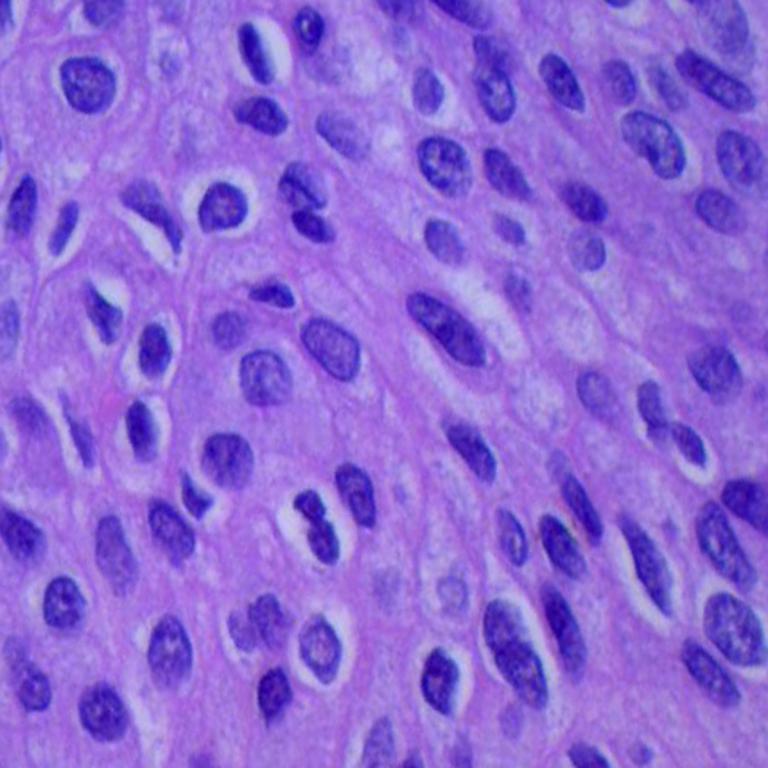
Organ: lung
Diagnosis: squamous carcinomas